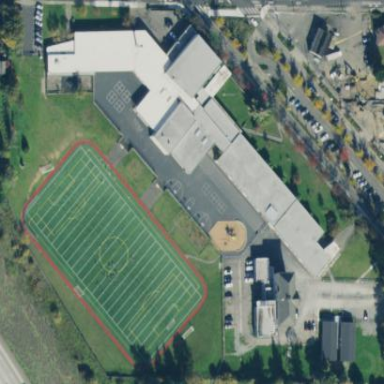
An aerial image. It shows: School.